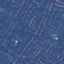
Label: Residential